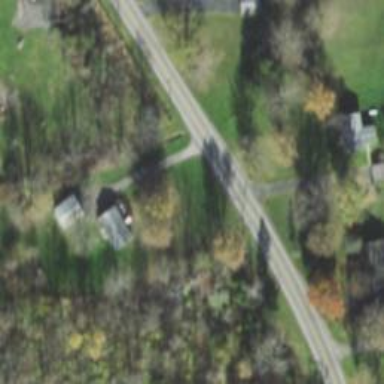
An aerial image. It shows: Residential road.